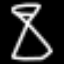
Label: hourglass